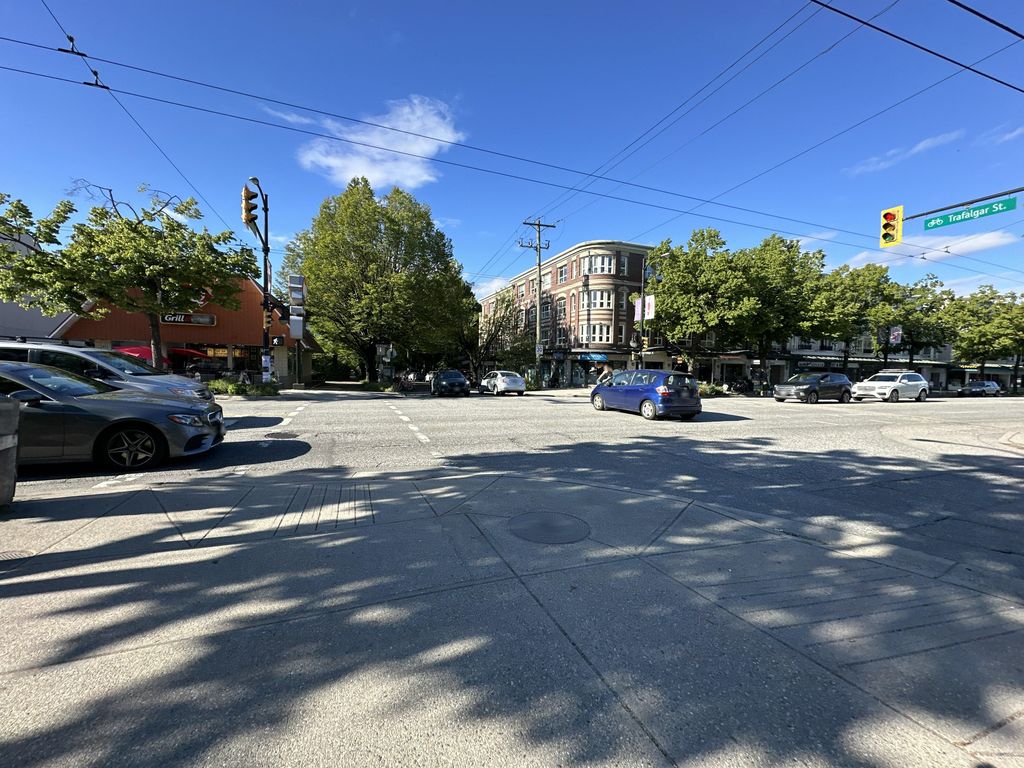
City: vancouver